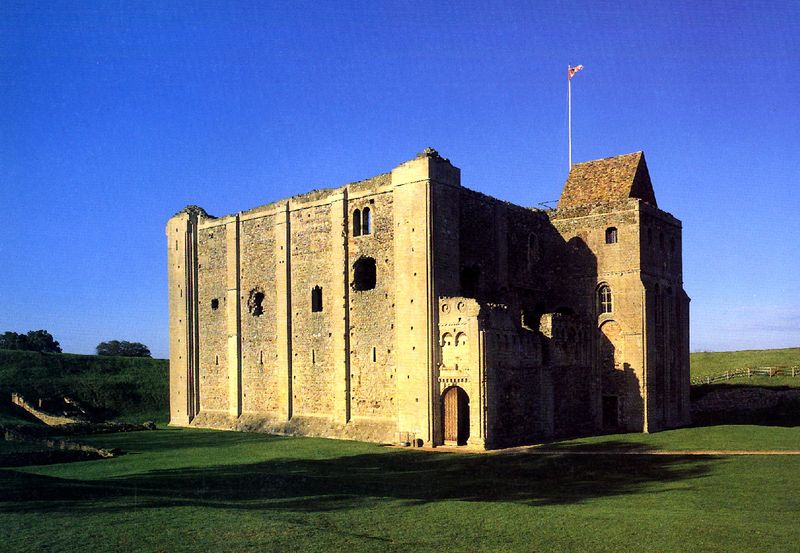
Titel: Castle Rising
Standort: (GB England Norfolk) (EU - GB - England - Norfolk)
Schlagwörter: blau, himmel, schatten, bäume, grün, fenster, licht, tür, weiss, dach, gebäude, gras, haus, rasen, rot, wiese, zaun, stein, steine, kirche, england, turm, fassade, fahne, flagge, mauer, fahnenmast, tor, foto, fotografie, eingang, ruine, burg, löcher, photo, öffnung, mauern, bau, fahnenstange, schießscharten, gesimis, ziegel7